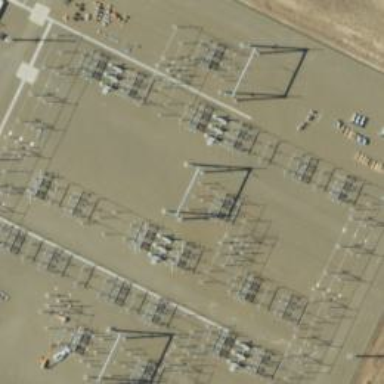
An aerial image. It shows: Transmission-level power substation.